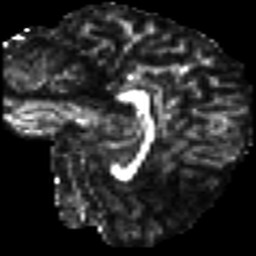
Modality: FA
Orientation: sagittal
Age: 22
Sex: male
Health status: ill
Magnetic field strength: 3 T
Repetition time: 8.4 s
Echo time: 0.0926 s